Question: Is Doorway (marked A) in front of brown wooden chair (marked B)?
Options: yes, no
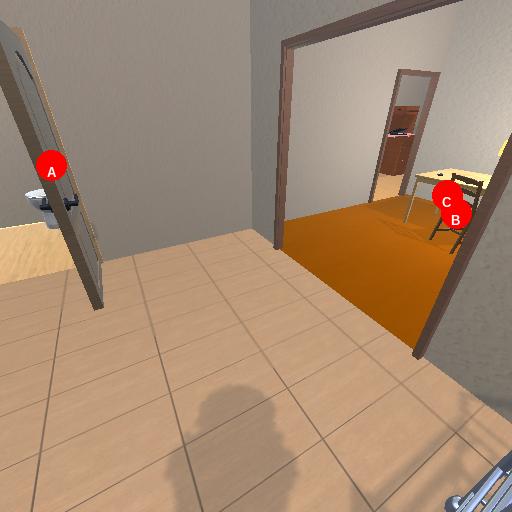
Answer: yes